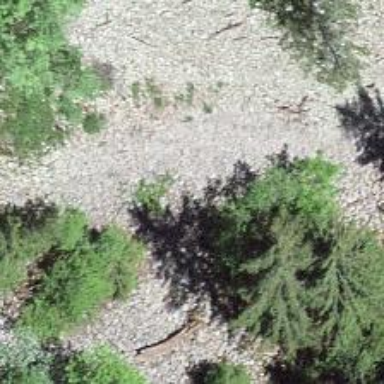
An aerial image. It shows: Natural cliff.